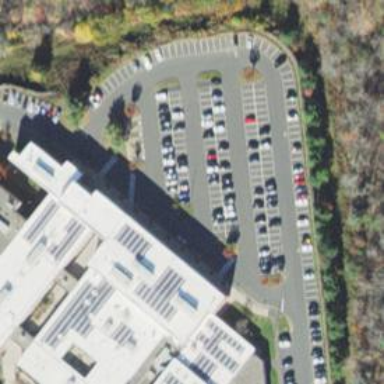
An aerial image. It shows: Parking space.